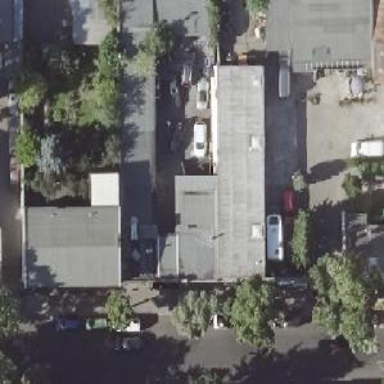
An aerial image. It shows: Car repair shop.